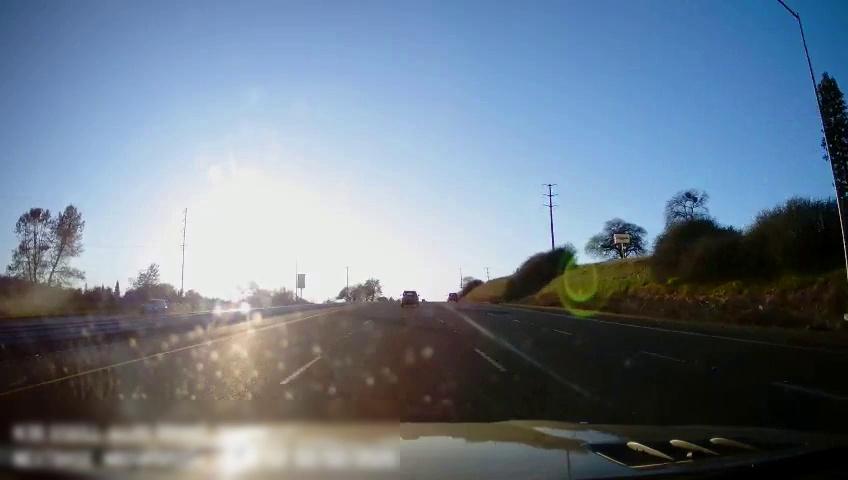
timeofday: Day
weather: Sunny
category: Drivable Space
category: Vehicles | SUV
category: Vehicles | SUV
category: Vehicles | SUV
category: Lanes | Current Lane
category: Lanes | Current Lane
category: Lanes | Alternate Lane
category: Lanes | Alternate Lane
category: Lanes | Alternate Lane
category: Traffic | Signs